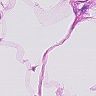
Metastatic tissue present: no